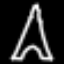
Label: The Eiffel Tower